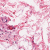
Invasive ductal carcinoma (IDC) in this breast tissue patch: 0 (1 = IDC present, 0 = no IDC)